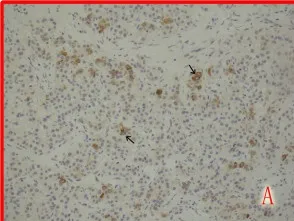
Immunohistochemical staining of AFP, p53, CK7 and alpha-inhibin in tumor cells. Tumor tissues were inflated, fixed in formalin, paraffin-embedded and sectioned for histological analysis. Slides were washed and counterstained with antibodies to AFP, p53, CK7 and alpha-inhibin using immunohistochemistry staining kits (Maxin BIO, Fu Zhou, China). The results showed that the hepatoid cells were focally positive for AFP.
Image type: pathology (immunostaining)